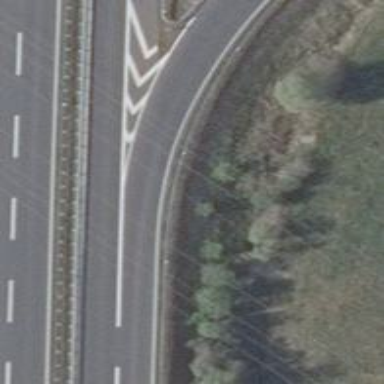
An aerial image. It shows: Trunk highway.